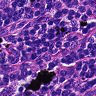
Metastatic tissue present: no